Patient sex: M
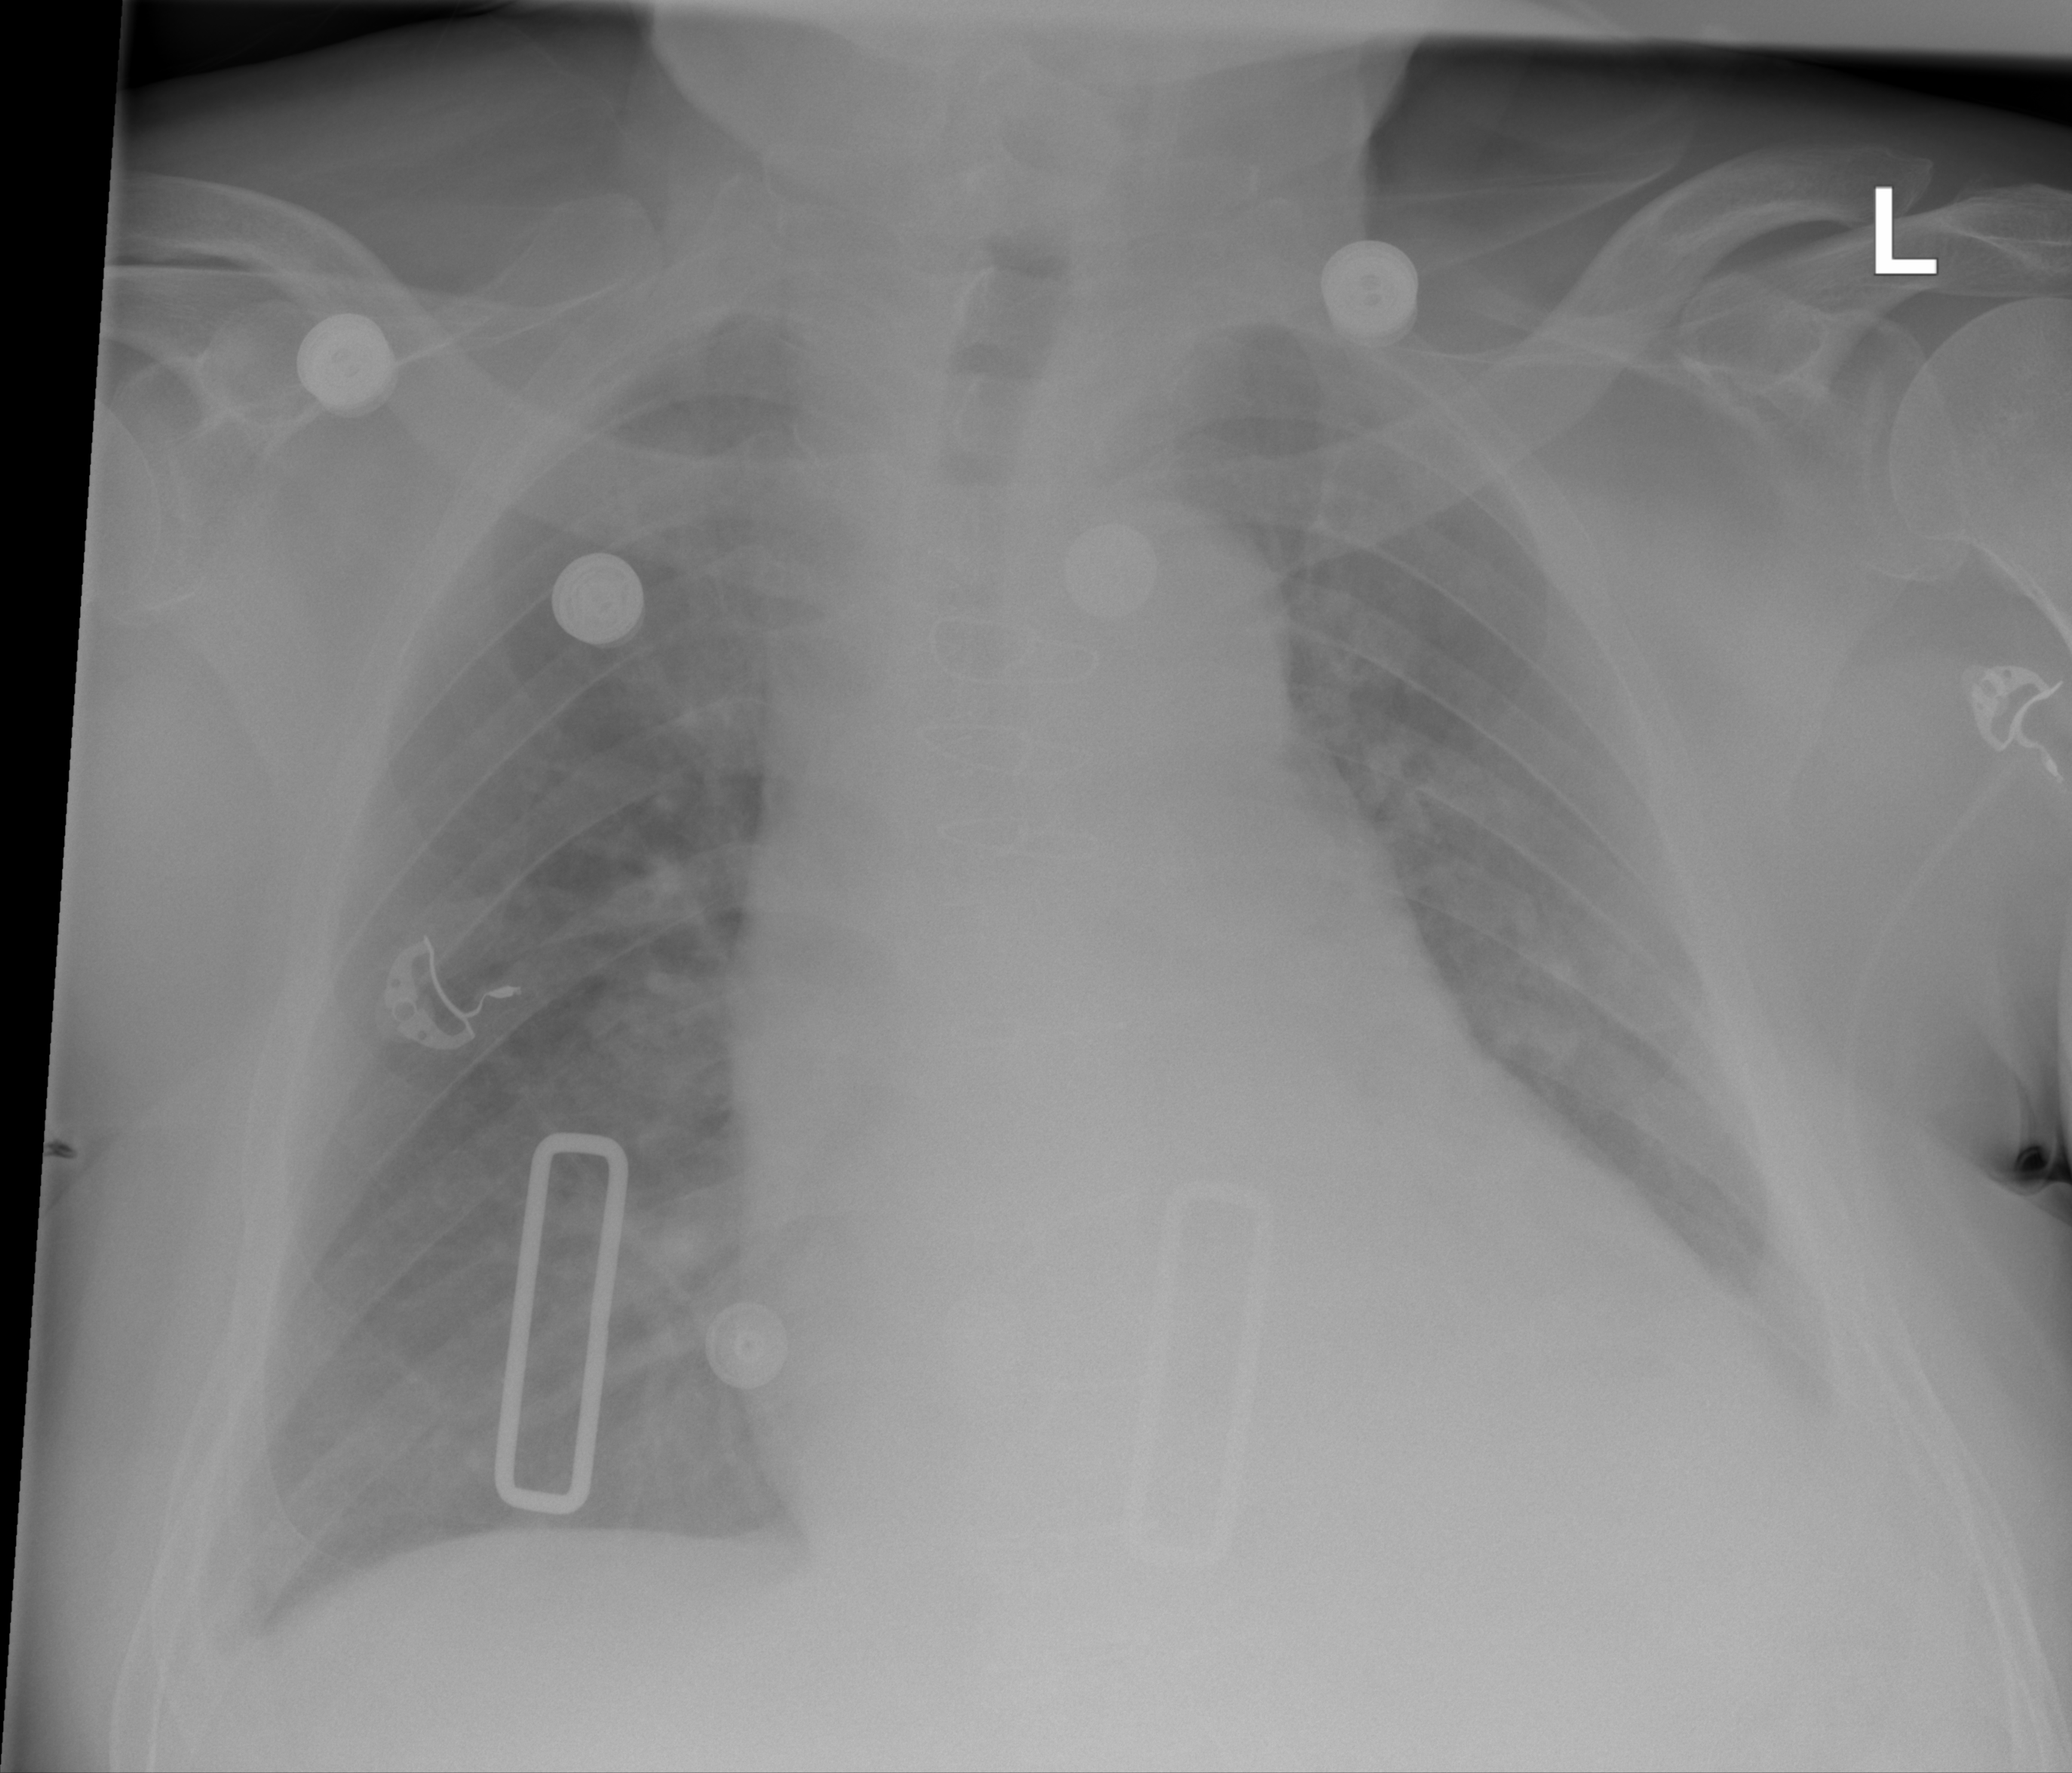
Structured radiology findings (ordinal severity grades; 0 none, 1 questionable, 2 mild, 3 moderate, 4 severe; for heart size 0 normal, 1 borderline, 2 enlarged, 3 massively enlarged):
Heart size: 1
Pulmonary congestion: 2
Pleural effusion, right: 1
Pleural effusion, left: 2
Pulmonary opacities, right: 0
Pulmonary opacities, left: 0
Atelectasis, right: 0
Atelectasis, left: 2